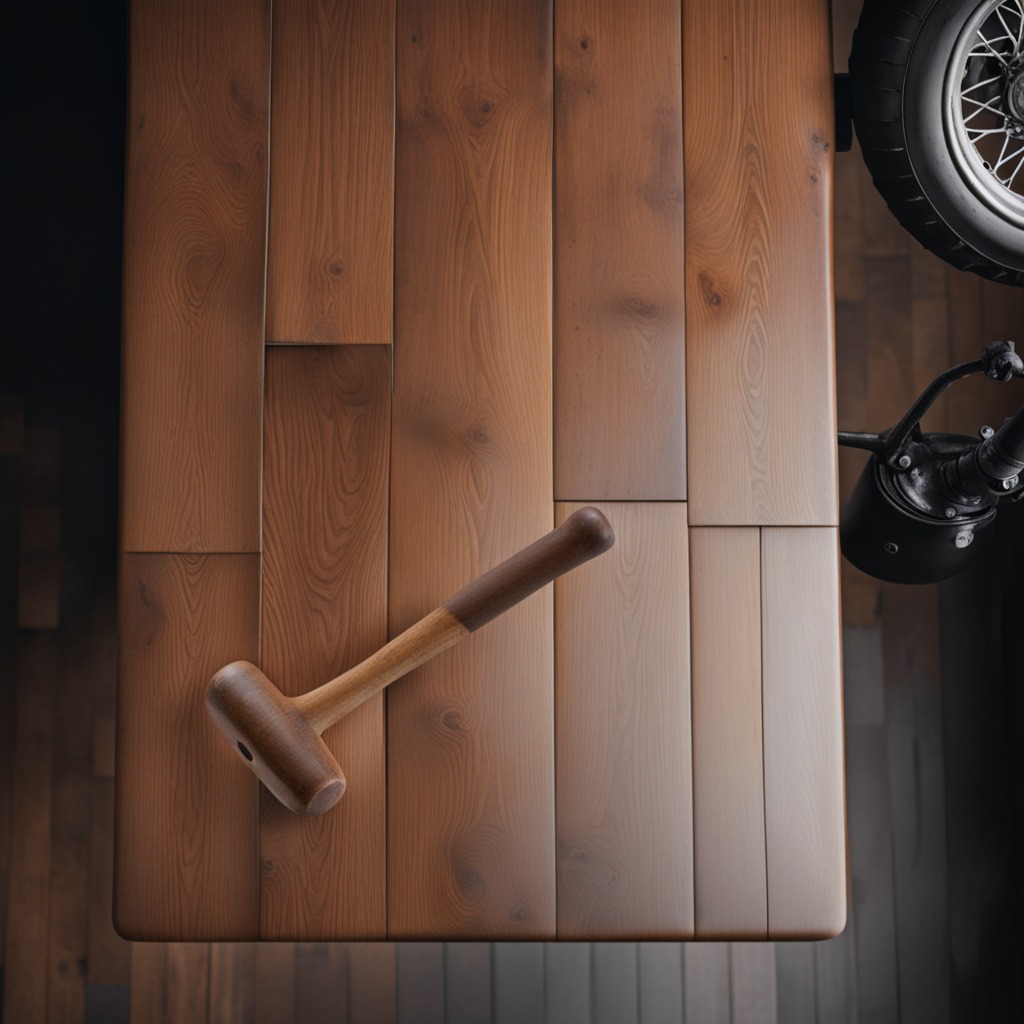
A hammer lies on the oil-spilled wooden table in a vintage motorcycle garage.